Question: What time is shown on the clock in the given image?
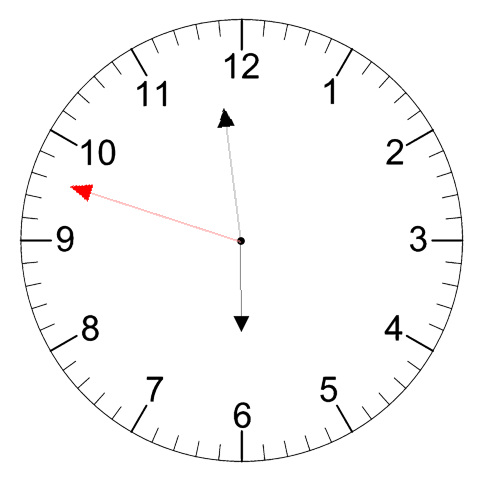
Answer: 05:58:48